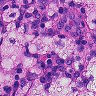
Metastatic tissue present: yes